Field crop: maize
Growth stage: 2
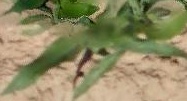
Species: maize